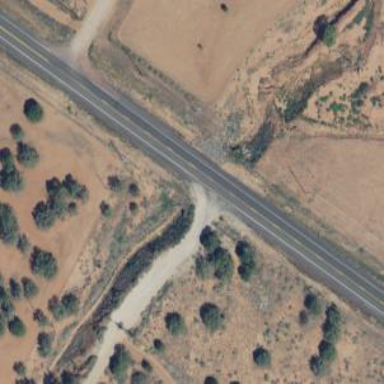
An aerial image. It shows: Asphalt road designated as trunk highway.